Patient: sex F, age 54
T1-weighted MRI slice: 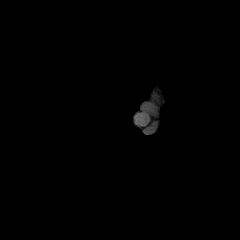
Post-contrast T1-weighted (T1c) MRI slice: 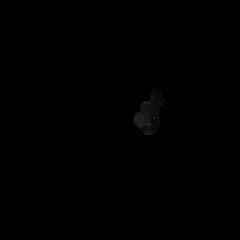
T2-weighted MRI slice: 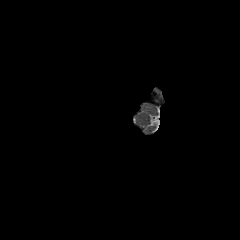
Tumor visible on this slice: no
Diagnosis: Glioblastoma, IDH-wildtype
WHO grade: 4